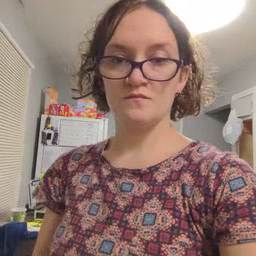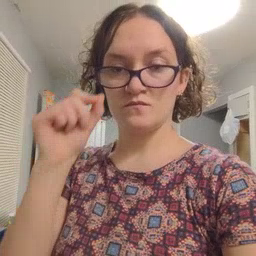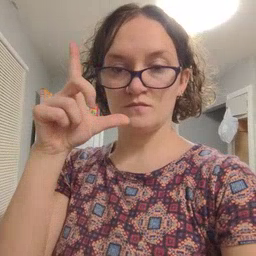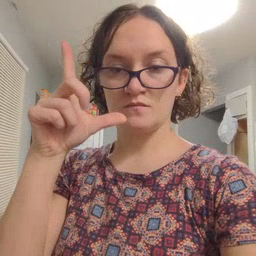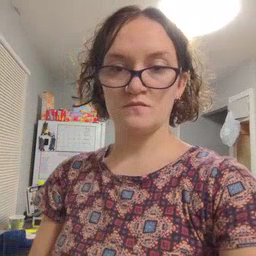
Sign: wake